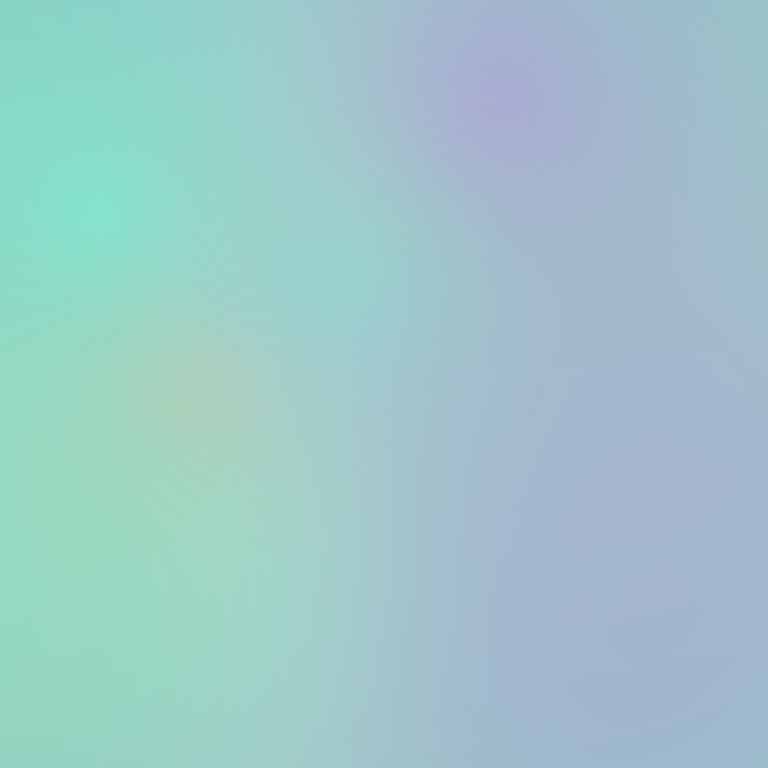
Abstract light effect, smooth gradient from soft teal to gentle lavender, serene atmosphere, diffuse glow, no room, no furniture, no objects.